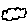
Label: cloud